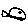
Label: fish